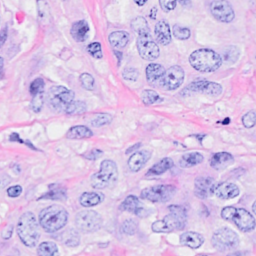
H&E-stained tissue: Breast